Interaction volume radius: 10 \u00c5
Interaction volume height: 25 \u00c5
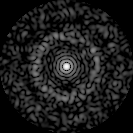
Disorder parameter: 0.851